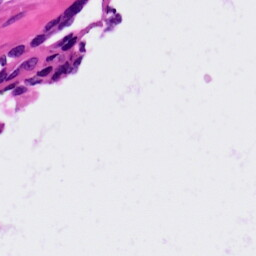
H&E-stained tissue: Ovarian